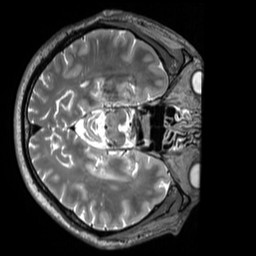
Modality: T2w
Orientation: axial
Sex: male
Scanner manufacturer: siemens
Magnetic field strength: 3 T
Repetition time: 3.2 s
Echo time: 0.409 s